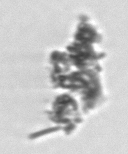
Label: detritus